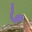
Label: 6